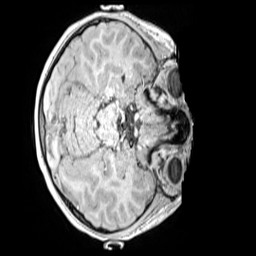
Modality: MP2RAGE
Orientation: axial
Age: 9
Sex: female
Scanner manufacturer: siemens
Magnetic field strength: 3 T
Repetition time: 4 s
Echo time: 0.00299 s